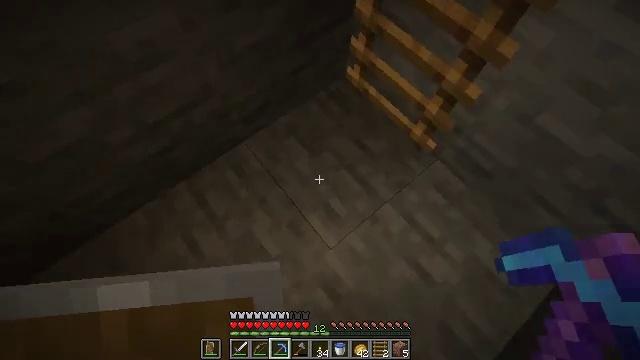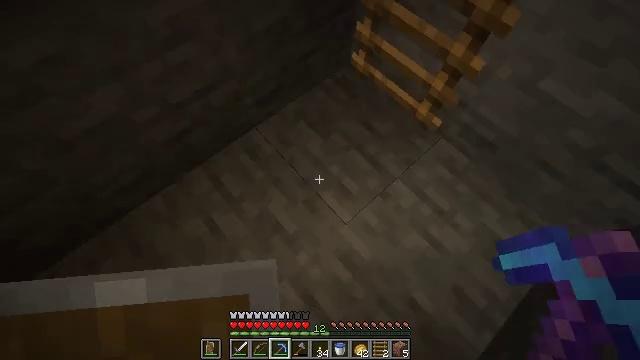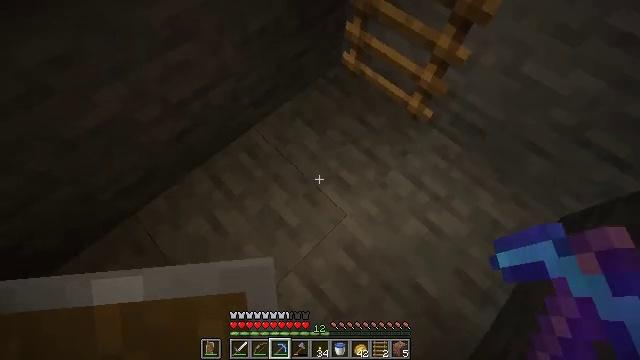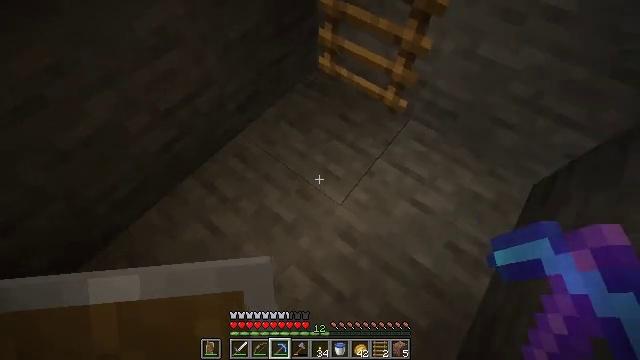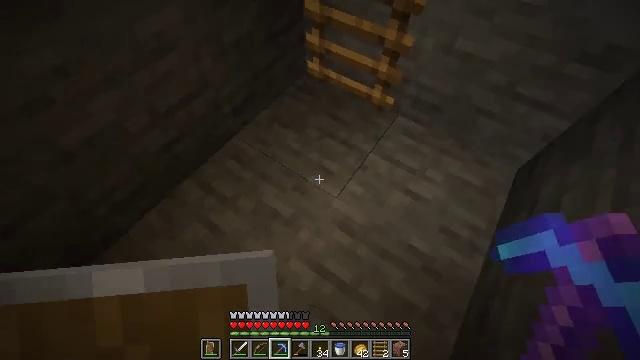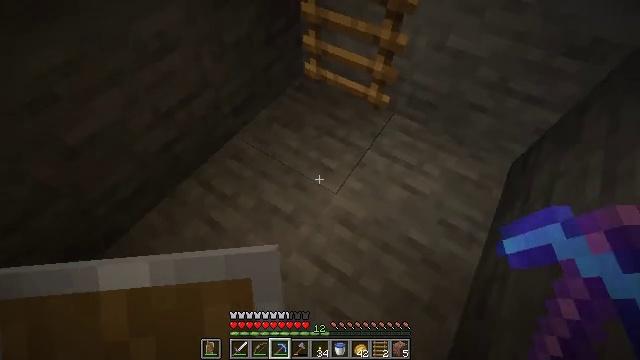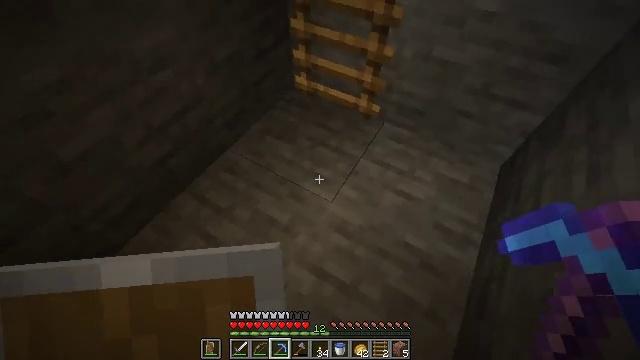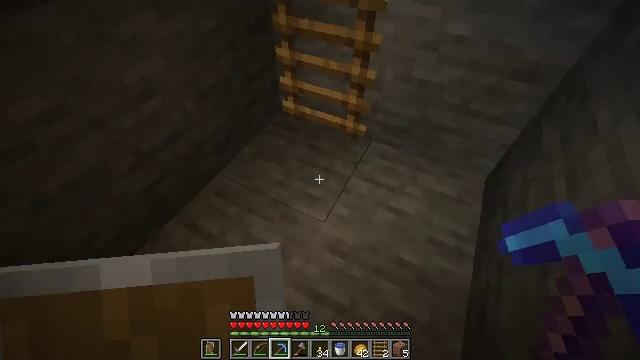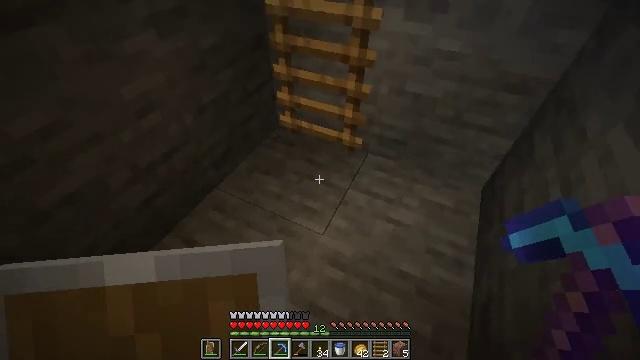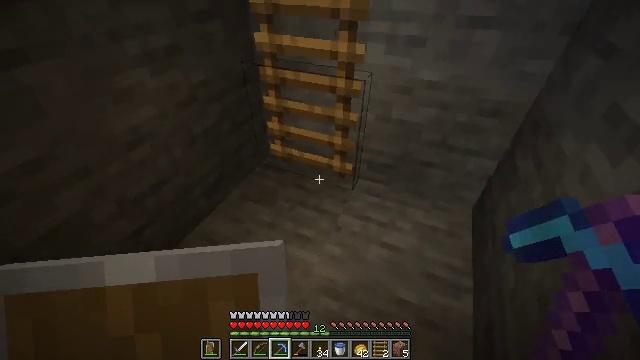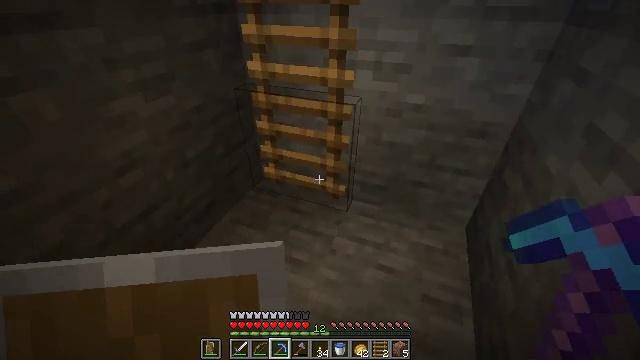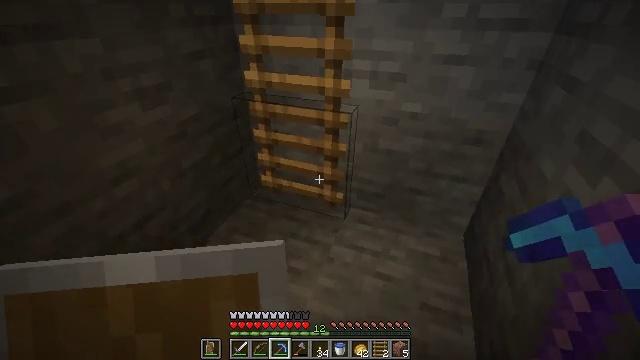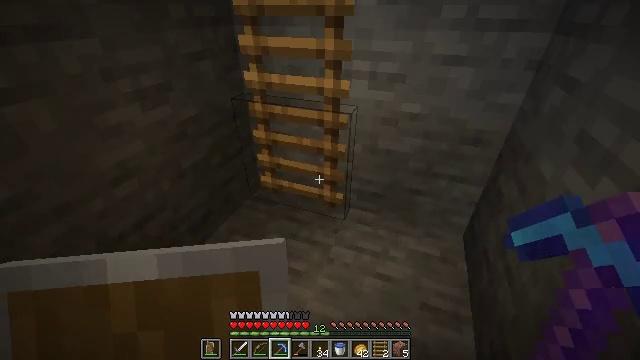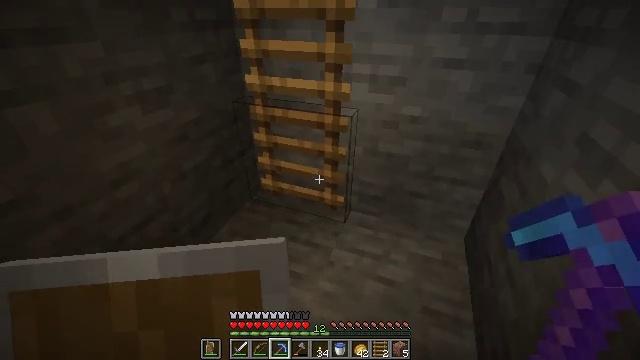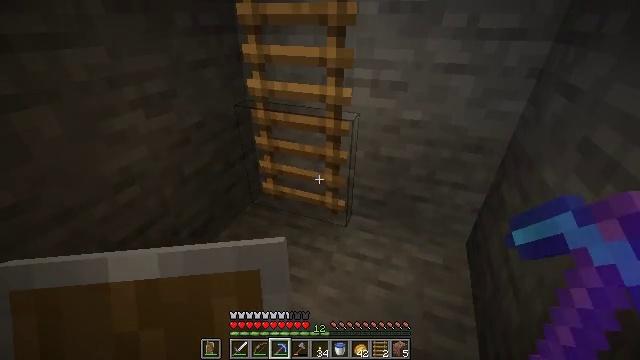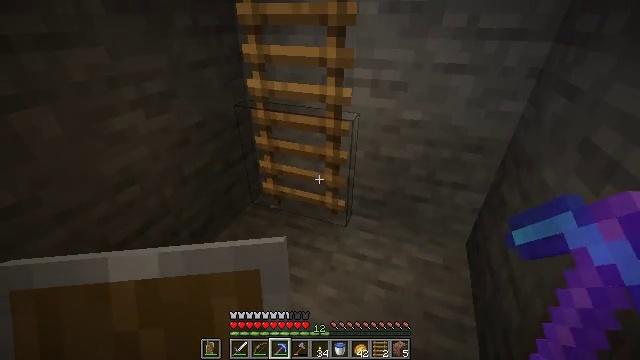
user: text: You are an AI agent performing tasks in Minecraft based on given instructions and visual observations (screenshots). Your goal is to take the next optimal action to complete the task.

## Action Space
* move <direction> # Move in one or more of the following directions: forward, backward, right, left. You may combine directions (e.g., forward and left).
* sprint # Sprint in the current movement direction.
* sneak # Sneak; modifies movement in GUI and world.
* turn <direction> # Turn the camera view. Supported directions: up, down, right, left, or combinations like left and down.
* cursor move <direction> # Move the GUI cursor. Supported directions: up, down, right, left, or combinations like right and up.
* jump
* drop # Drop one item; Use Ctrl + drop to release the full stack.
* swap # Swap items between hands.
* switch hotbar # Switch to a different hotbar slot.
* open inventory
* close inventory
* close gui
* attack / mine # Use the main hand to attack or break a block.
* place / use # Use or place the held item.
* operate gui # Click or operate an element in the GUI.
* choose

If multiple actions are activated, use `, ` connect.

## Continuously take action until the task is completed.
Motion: motion action
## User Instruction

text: Break the ladder to collect it.
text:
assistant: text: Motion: move back and move left, turn right
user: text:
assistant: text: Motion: move back, turn right and up
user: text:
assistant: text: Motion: turn right and up
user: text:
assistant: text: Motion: turn right and up, switch to hotbar 3
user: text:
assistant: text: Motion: turn right and up, switch to hotbar 3
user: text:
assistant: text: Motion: turn right and up, switch to hotbar 3
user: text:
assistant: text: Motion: turn right and up
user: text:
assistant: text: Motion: turn right and up
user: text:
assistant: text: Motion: turn right and up
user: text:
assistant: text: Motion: turn right and up
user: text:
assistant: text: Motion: turn up
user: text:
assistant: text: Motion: no_op
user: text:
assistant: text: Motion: no_op
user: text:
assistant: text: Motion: no_op
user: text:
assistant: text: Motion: attack / mine
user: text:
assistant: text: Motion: attack / mine
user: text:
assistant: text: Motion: attack / mine
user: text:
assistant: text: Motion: no_op
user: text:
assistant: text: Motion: no_op
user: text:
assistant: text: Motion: no_op
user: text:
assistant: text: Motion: no_op
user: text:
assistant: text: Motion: no_op
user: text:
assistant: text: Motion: no_op
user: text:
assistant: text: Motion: turn up
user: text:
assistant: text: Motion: no_op
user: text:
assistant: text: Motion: no_op
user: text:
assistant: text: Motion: no_op
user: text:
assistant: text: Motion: no_op
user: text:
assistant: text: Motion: no_op
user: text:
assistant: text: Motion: switch to hotbar 4